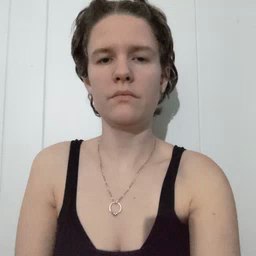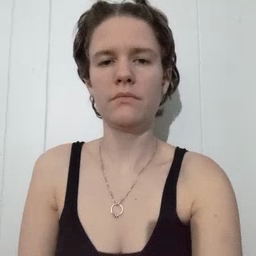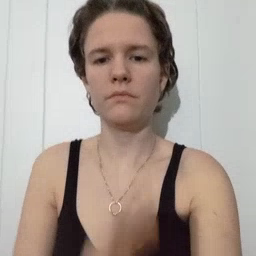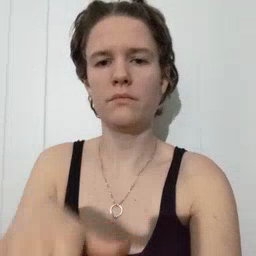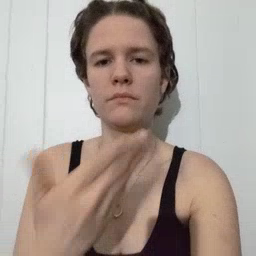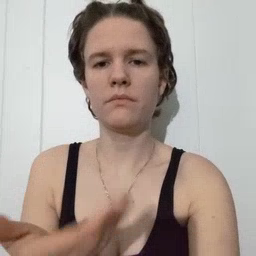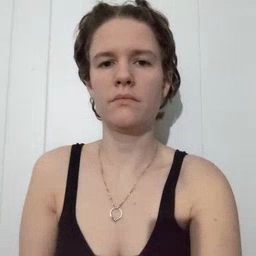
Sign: all